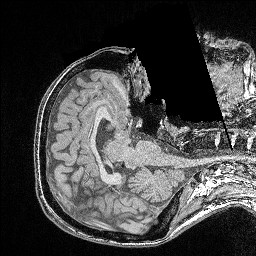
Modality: FLASH
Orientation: axial
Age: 23
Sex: male